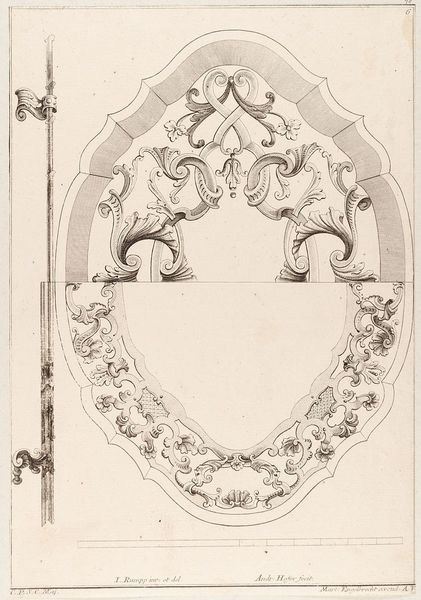
Titel: Aufriss eines ovalen Tischblattes
Künstler: Martin Engelbrecht
Standort: Hamburg
Institution: Museum für Kunst und Gewerbe Hamburg
Schlagwörter: blätter, skizze, tisch, zeichnung, muster, ornament, architektur, rahmen, spiegel, pflanzen, oval, ranken, schrift, studie, grafik, graphik, signiert, jugendstil, floral, ornamente, metall, fotografie, photographie, druck, druckgraphik, druckgrafik, stich, entwurf, tischplatte, gravur, kunstgewerbe, schnörkel, laubwerk, blattwerk, stange, zierde, kupferstich, kunsthandwerk, zierrat, architekturelement, bandelwerk, rahmenwerk, reproduktionen, industriedesign, druckerzeugnisse, ornamentstich, vorlageblätter, spiegle